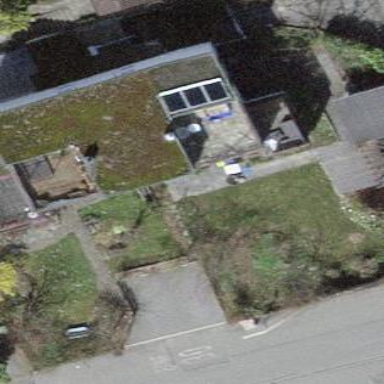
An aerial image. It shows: Residential semi-detached house with flat roof.